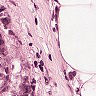
Metastatic tissue present: yes